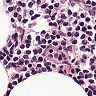
Metastatic tissue present: no